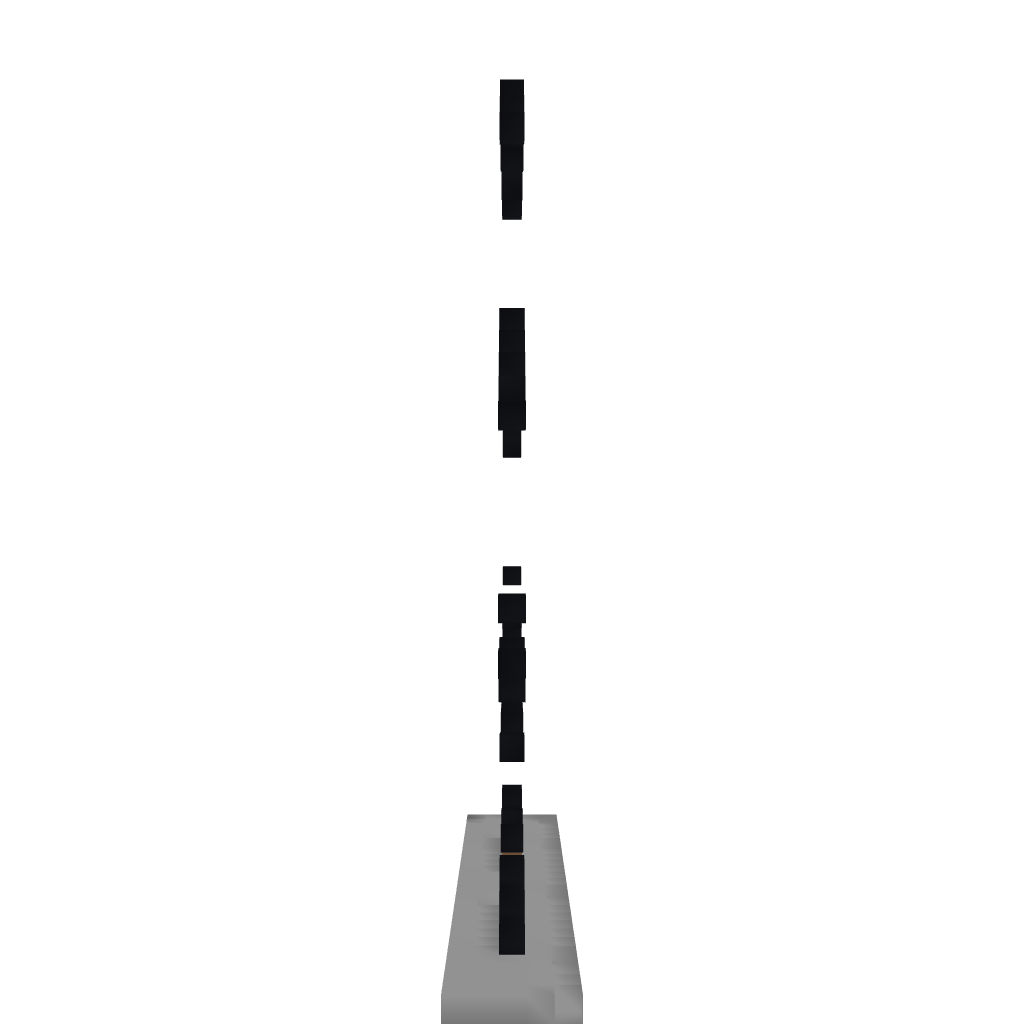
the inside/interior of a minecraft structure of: Finn The Human